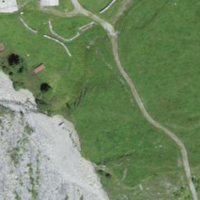
EUNIS habitat code: 26
Species observed at this site:
Euphorbia cyparissias
Campanula thyrsoides